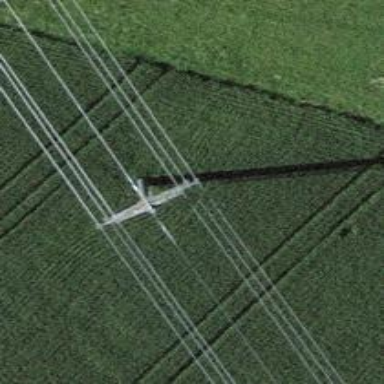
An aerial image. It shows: Power tower.